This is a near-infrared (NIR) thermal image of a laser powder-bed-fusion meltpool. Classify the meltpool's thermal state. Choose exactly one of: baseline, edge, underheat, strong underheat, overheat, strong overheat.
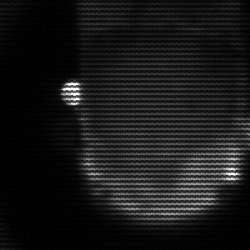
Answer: baseline